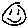
Label: smiley face